Field crop: tomato
Growth stage: 1
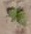
Species: solanum